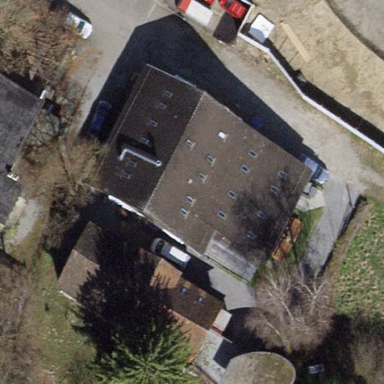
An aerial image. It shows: Farm building.